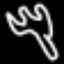
Label: fork